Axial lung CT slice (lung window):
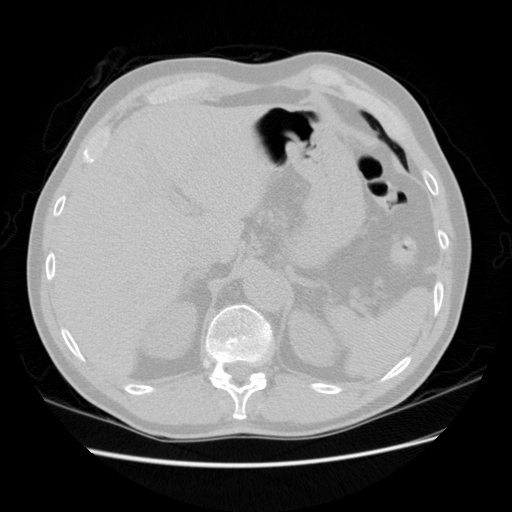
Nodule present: no